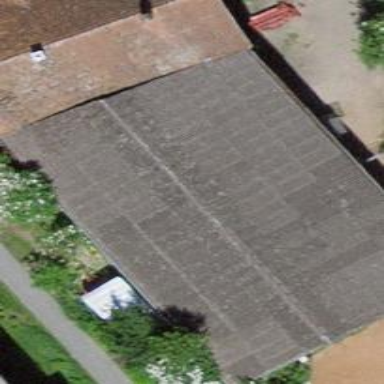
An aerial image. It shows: Rural barn.